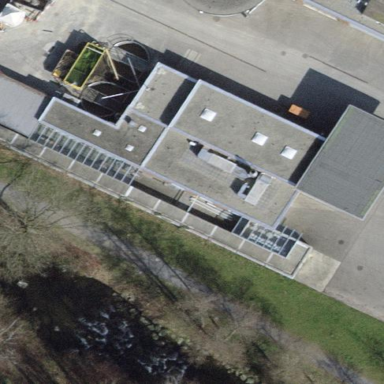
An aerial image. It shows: Industrial building.